Question: <URL>
Is there a way to increase the space between what I have floating right and what's floating left? I just want to increase it 10px or something arbitrary like that, so I don't want to use width:20% Here's a pic for reference:

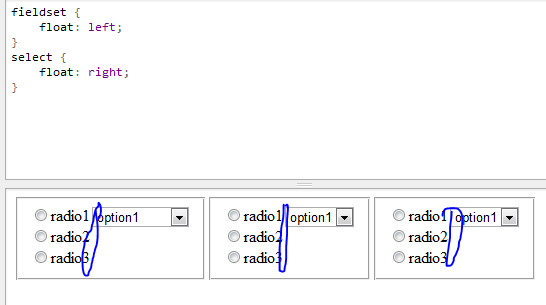
Answer: Yes, all you have to do is specify a 'margin' for the elements:
'''
fieldset {
float: left;
}
select {
float: right;
margin: 0 0 0 2em;
}
'''
<URL>.
Or:
'''
fieldset {
float: left;
}
fieldset label {
margin: 0 1em 0 0;
}
select {
float: right;
}
'''
<URL>.
Or, simply assign a 'width' to the 'fieldset' elements:
'''
fieldset {
float: left;
width: 15em;
}
select {
float: right;
}
'''
<URL>.